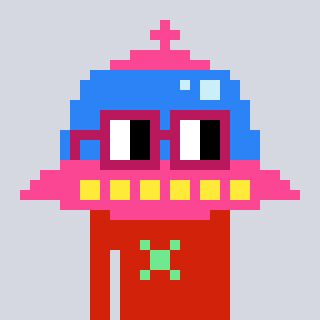
a pixel art character with square dark red glasses, a ufo-shaped head and a red-colored body on a cool background